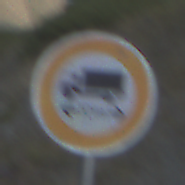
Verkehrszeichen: TatsaechlicheLaenge
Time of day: SunriseSunset
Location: Outdoor (RoadRail)
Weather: Clear
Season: NotSpecified
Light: Natural